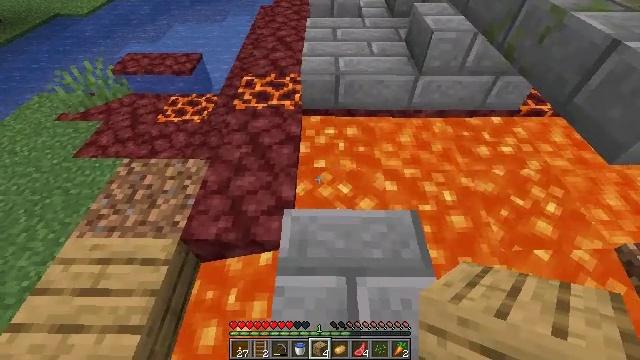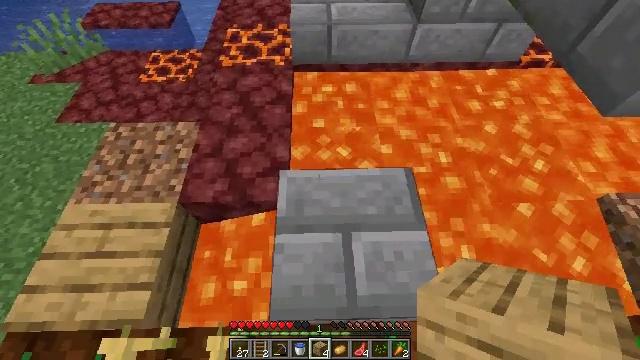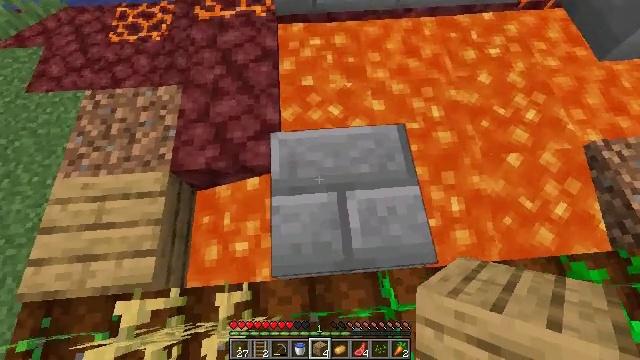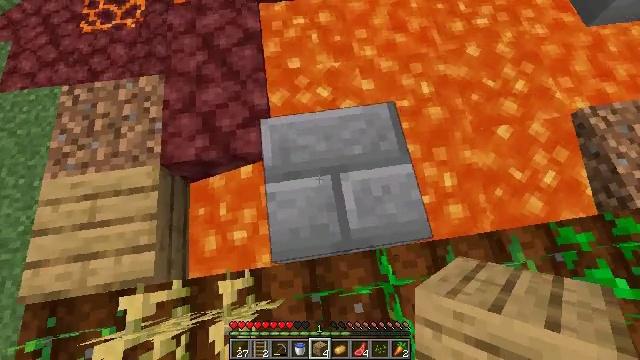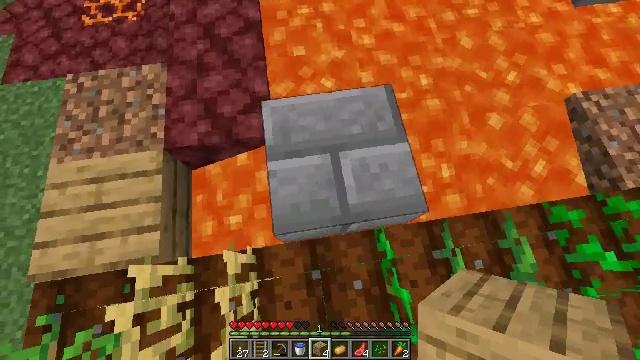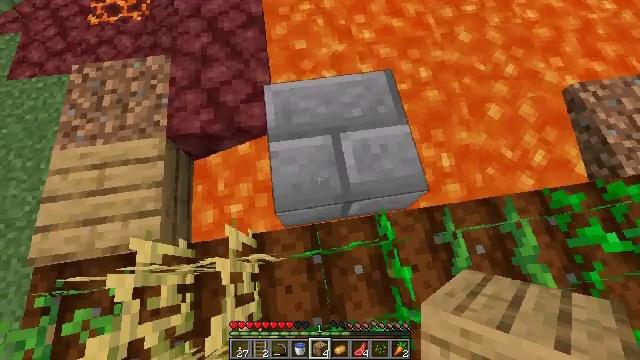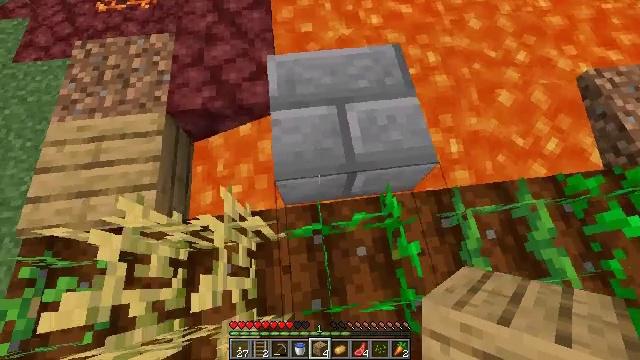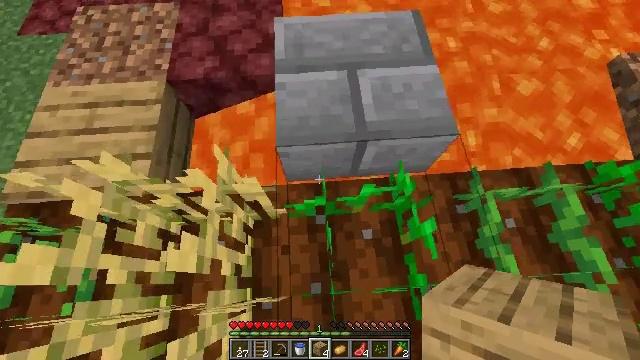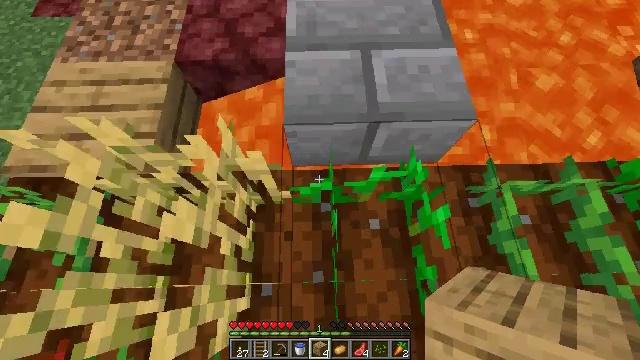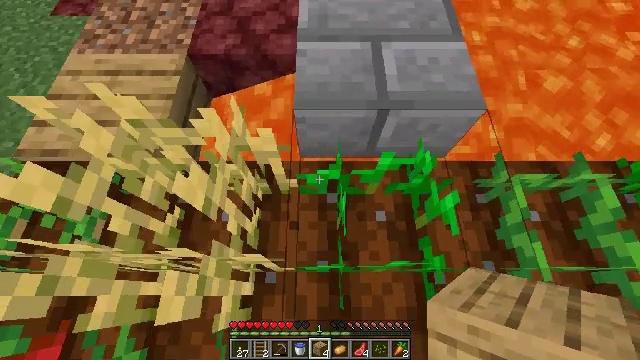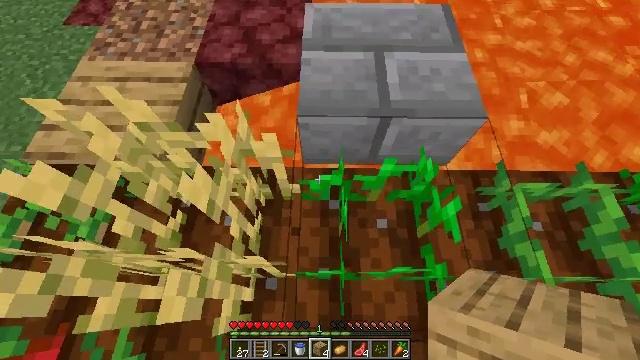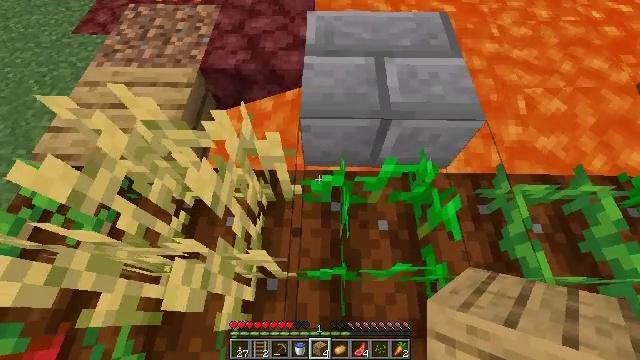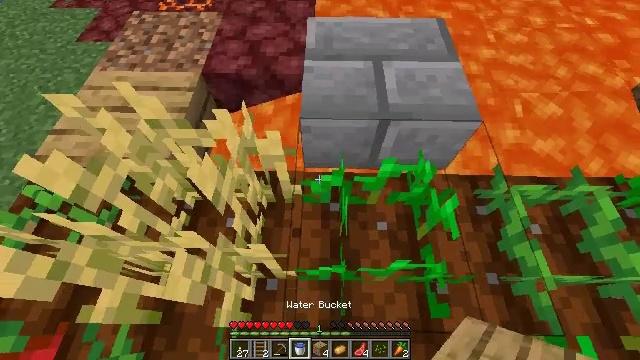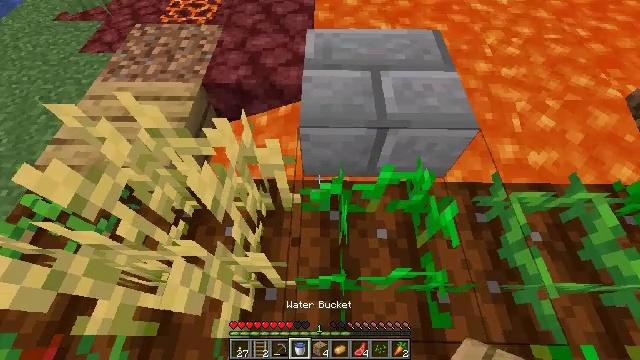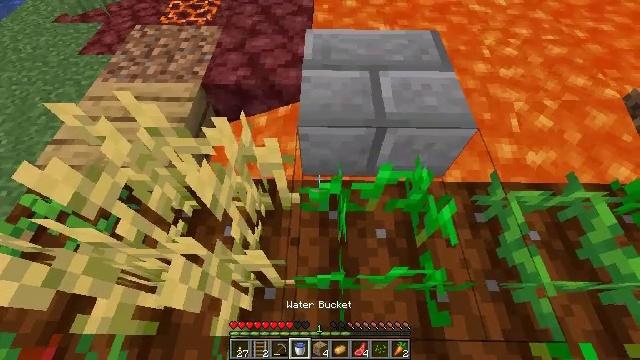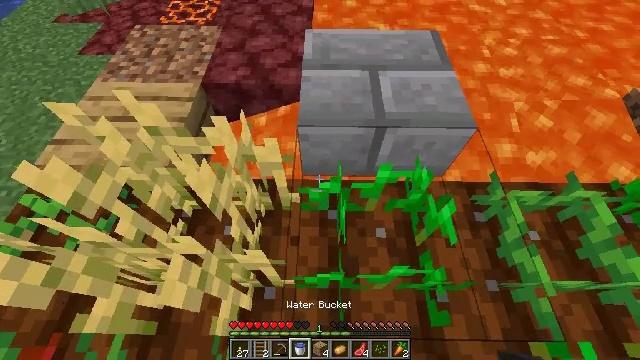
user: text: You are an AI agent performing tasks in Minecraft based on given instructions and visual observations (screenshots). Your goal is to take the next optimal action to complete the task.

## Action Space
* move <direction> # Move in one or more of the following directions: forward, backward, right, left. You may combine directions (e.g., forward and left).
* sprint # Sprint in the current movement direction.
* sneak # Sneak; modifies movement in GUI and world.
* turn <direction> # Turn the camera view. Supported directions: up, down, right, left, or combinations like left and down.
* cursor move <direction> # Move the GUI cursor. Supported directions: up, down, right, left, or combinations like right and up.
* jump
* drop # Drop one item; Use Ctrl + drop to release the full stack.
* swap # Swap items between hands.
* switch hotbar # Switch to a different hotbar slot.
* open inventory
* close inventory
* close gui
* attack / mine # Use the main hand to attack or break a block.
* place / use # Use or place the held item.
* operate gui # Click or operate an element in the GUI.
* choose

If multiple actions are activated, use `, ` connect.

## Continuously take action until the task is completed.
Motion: motion action
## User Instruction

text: Gather wheat by left-clicking on it.
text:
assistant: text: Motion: turn right and down
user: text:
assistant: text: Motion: turn right and down
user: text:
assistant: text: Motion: move back, turn right and down
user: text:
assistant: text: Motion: move back
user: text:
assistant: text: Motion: move back, turn up
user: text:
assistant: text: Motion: move back, turn left and up
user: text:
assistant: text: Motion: turn left
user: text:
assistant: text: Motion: turn left
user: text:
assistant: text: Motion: turn left and up
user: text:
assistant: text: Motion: turn up
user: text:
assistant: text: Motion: turn up
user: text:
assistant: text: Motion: turn up
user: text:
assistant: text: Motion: turn up
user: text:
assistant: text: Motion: no_op
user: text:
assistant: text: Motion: no_op
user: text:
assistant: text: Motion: no_op
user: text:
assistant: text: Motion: no_op
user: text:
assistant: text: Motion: no_op
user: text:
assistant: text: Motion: no_op
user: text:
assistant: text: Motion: no_op
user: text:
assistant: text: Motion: no_op
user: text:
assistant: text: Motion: no_op
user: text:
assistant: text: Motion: no_op
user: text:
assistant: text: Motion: move forward, turn right
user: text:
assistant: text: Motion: move forward, turn right
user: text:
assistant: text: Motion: move forward, turn right and up
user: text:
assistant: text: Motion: move forward, turn right and up
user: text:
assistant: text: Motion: turn down
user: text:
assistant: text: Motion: turn down
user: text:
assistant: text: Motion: turn down